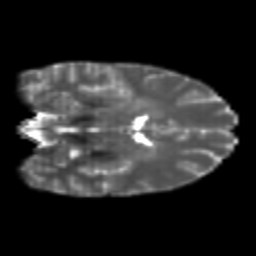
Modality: T2w
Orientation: coronal
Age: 22
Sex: female
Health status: healthy
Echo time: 0.074 s